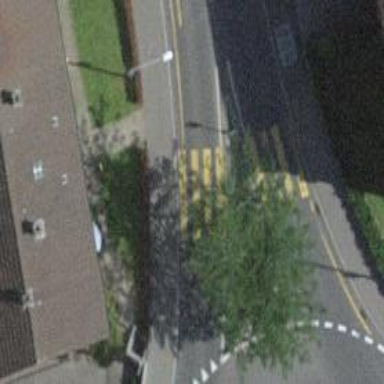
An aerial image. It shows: Traffic island located on footway.